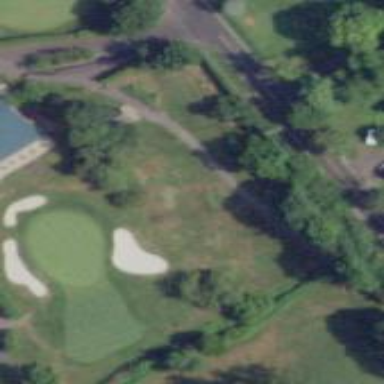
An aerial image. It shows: Path used for both walking and golf.